Question: I have been trying to develop a ListNavigation drop down in action bar. There are 2 drop downs in the action bar.

Now I want to display a unique TextView for each spinner selections.
like If User selects 'Fragment1' from left dop down and "one" from right drop down ,a bulleted list of items will go in a TextView.
If user selects 'Fragment 1' from left drop down and "two" from right drop down , another bulleted list of items will be displayed in TextView.
Basically I am using "left drop down" as main menu and "right drop down" as sub-menu to display a text mainly bulleted lists.
Now I am able to get the GUI but i am bit puzzled as to how as to how I can implement this.
Here is the code for Main Activity:
'''
package com.temp.basicactionbar;
import java.util.ArrayList;
import java.util.HashMap;
import java.util.List;
import java.util.Map;
import android.app.ActionBar;
import android.app.ActionBar.OnNavigationListener;
import android.app.Activity;
import android.app.Fragment;
import android.app.FragmentTransaction;
import android.os.Bundle;
import android.view.Menu;
import android.view.MenuItem;
import android.view.View;
import android.widget.ArrayAdapter;
import android.widget.EditText;
import android.widget.SimpleAdapter;
import android.widget.Spinner;
public class MainActivity extends Activity
{
private MenuItem mSpinnerItem = null;
private MenuItem mSearchItem = null;
private EditText mSearch = null;
@Override
public void onCreate( Bundle savedInstanceState ) {
super.onCreate( savedInstanceState );
ActionBar ab = getActionBar();
ab.setDisplayShowTitleEnabled( false );
setListNavigation( ab );
}
@Override
protected void onSaveInstanceState( Bundle outState ) {
outState.putInt( "mode", getActionBar().getNavigationMode() );
super.onSaveInstanceState( outState );
}
@Override
public boolean onCreateOptionsMenu( Menu menu ) {
getMenuInflater().inflate( R.menu.main, menu );
mSpinnerItem = menu.findItem( R.id.menu_spinner );
setupSpinner( mSpinnerItem );
mSearchItem = menu.findItem( R.id.menu_search );
mSearchItem.setVisible(getActionBar().getNavigationMode() == ActionBar.NAVIGATION_MODE_TABS );
mSearch = (EditText) mSearchItem.getActionView().findViewById(R.id.search );
return true;
}
private void setListNavigation( ActionBar actionBar )
{
actionBar.setNavigationMode( ActionBar.NAVIGATION_MODE_LIST );
final List<Map<String, Object>> data = new ArrayList<Map<String, Object>>();
Map<String, Object> map = new HashMap<String, Object>();
map.put( "title", getString( R.string.frag1 ) );
map.put( "fragment",
Fragment.instantiate( this, Fragment1.class.getName() ) );
data.add( map );
map = new HashMap<String, Object>();
map.put( "title", getString( R.string.frag2 ) );
map.put( "fragment",
Fragment.instantiate( this, Fragment2.class.getName() ) );
data.add( map );
map = new HashMap<String, Object>();
map.put( "title", getString( R.string.frag3 ) );
map.put( "fragment",
Fragment.instantiate( this, Fragment3.class.getName() ) );
data.add( map );
map = new HashMap<String, Object>();
map.put( "title", getString( R.string.frag4 ) );
map.put( "fragment", Fragment.instantiate( this, Fragment4.class.getName() ) );
data.add( map );
SimpleAdapter adapter = new SimpleAdapter( this, data,
android.R.layout.simple_spinner_dropdown_item,
new String[] { "title" }, new int[] { android.R.id.text1 } );
actionBar.setListNavigationCallbacks( adapter,
new OnNavigationListener()
{
@Override
public boolean onNavigationItemSelected(int itemPosition, long itemId) {
Map<String, Object> map = data.get( itemPosition );
Object o = map.get( "fragment" );
if (o instanceof Fragment)
{
FragmentTransaction tx = getFragmentManager()
.beginTransaction();
tx.replace( android.R.id.content, (Fragment) o );
tx.commit();
}
return true;
}
} );
if (mSpinnerItem != null)
{
setupSpinner( mSpinnerItem );
}
}
private void setupSpinner( MenuItem item )
{
item.setVisible( getActionBar().getNavigationMode() == ActionBar.NAVIGATION_MODE_LIST );
View view = item.getActionView();
if (view instanceof Spinner)
{
Spinner spinner = (Spinner) view;
spinner.setAdapter( ArrayAdapter.createFromResource( this,
R.array.spinner_data,
android.R.layout.simple_spinner_dropdown_item ) );
}
}
public void delete( View v )
{
if (mSearch != null)
{
mSearch.setText( "" );
}
}
}
'''
Here is the code for fragments
'''
package com.stylingandroid.basicactionbar;
import android.app.Fragment;
import android.os.Bundle;
import android.view.LayoutInflater;
import android.view.View;
import android.view.ViewGroup;
public class Fragment2 extends Fragment
{
@Override
public View onCreateView( LayoutInflater inflater, ViewGroup container,
Bundle savedInstanceState )
{
return inflater.inflate( R.layout.frag2, container, false );
}
}
'''
Here is the XML layout for each frag.
'''
<RelativeLayout xmlns:android="http://schemas.android.com/apk/res/android"
android:layout_width="match_parent"
android:layout_height="match_parent" >
<TextView
android:layout_width="wrap_content"
android:layout_height="wrap_content"
android:layout_centerHorizontal="true"
android:layout_centerVertical="true"
android:text="@string/frag3"/>
</RelativeLayout>
'''
If you want the complete project zip , please let me know and i will provide it for you. Thanks
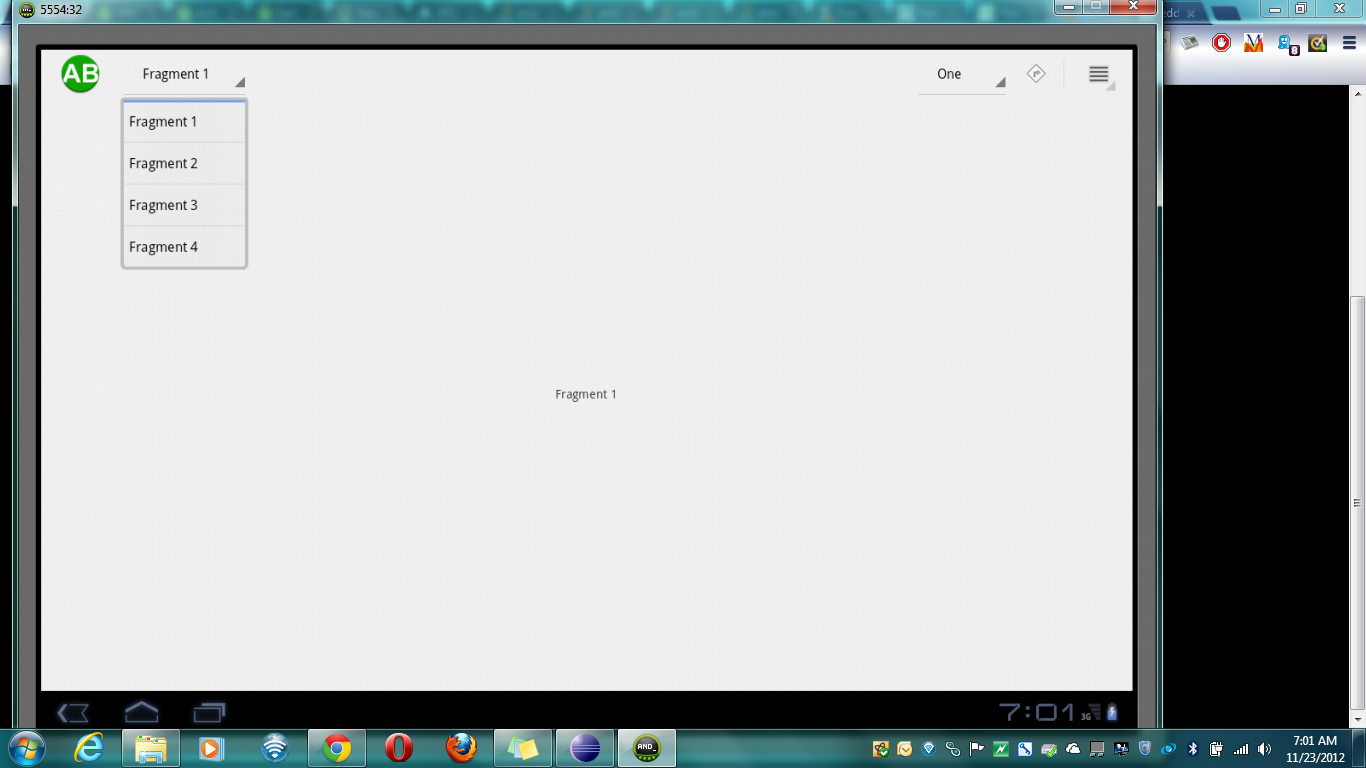
Answer: What I did (and I believe this is a good way to go about it), was to use 'spinner.onItemSelectedListener()'
'''
mySpinner.setOnItemSelectedListener(new AdapterView.OnItemSelectedListener() {
public void onItemSelected(AdapterView<?> adapter, View v,
int i, long lng) {
if (i == 0) { // If the first item is selected (usually the default, unless you define another one in code)
// Do something here
} else if (i == 1) { // Second item selected
// Do something else...
} else if (i == 2) {
// And so on...
}
}
public void onNothingSelected(AdapterView<?> arg0) {
// Do nothing
}
});
'''
And then create a function to update the second spinner with a new array of values.
Alternatively (the easy, but perhaps not the best way), you could create all the spinners in the xml layout, and use the first one to decide which of the second spinners to display (using 'setVisibility(View.GONE/View.VISIBLE)')...
# Update (followup to comment):
To clarify - what I meant about creating all the spinners in the layout, was that you create one spinner for each alternative list, but set the 'android:visibility' property to 'gone' for all but the one you want the user to see initially.
Then you have to some xml in your layout that goes something like this:
'''
<spinner
android:id="mySpinner1"
...
// properties and stuff here
...
android:visibility="visible" /> // You don't really need this line, since spinners are visible by default
<spinner
android:id="mySpinner2"
...
// properties and stuff here
...
android:visibility="gone" /> // This line will make it look like the spinner was never there
<spinner
android:id="mySpinner3"
...
// properties and stuff here
...
android:visibility="gone" />
'''
For every spinner you want, and when the user selects something different in the first spinner, you just hide the previous one and display the new one according to his/her choice, using 'spinner1.setVisibility(View.VISIBLE);'
Then the code in the previous example could be modified to something like this (if you have 3 spinners, if you have more or less, you'll have to add the lines for them as well):
'''
mySpinner.setOnItemSelectedListener(new AdapterView.OnItemSelectedListener() {
public void onItemSelected(AdapterView<?> adapter, View v,
int i, long lng) {
if (i == 0) { // If the first item is selected (usually the default, unless you define another one in code)
// Display the spinner you selected
spinner1.setVisibility(View.VISIBLE);
// Hide the rest
spinner2.setVisibility(View.GONE);
spinner3.setVisibility(View.GONE);
} else if (i == 1) { // Second item selected
// Display the spinner you selected
spinner2.setVisibility(View.VISIBLE);
// Hide the rest
spinner1.setVisibility(View.GONE);
spinner3.setVisibility(View.GONE);
} else if (i == 2) {
// Display the spinner you selected
spinner3.setVisibility(View.VISIBLE);
// Hide the rest
spinner1.setVisibility(View.GONE);
spinner2.setVisibility(View.GONE);
}
}
public void onNothingSelected(AdapterView<?> arg0) {
// Do nothing
}
});
'''
Note that this is probably not the best way to do it - but hey, it works! ;)
Of course you will have to retrieve the spinners like all other views you want to interact with (by using 'findItemById'), but you probably already knew that - good luck with your project.